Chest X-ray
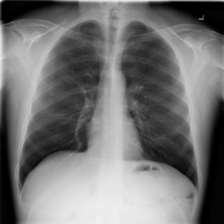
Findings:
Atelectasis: negative
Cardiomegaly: negative
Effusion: negative
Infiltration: negative
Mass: negative
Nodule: negative
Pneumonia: negative
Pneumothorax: negative
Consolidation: negative
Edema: negative
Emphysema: negative
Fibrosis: negative
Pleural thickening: negative
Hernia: negative